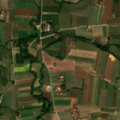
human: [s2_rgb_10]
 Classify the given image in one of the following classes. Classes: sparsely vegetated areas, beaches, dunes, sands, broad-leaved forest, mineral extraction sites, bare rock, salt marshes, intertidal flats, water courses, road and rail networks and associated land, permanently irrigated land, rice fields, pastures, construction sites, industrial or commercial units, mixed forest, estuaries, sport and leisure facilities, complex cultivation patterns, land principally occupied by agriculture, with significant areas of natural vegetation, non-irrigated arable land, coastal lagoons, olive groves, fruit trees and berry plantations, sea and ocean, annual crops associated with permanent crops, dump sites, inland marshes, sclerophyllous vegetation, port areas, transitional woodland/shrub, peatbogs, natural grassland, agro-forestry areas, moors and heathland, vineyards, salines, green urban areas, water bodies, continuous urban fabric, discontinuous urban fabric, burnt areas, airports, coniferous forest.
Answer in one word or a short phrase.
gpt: complex cultivation patterns, land principally occupied by agriculture, with significant areas of natural vegetation